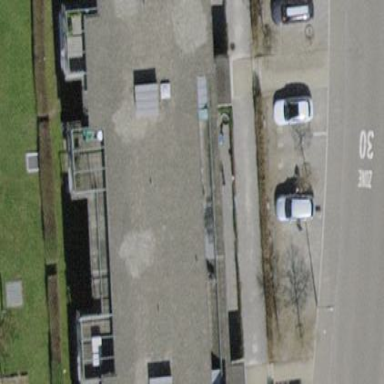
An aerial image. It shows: Flat-roofed apartment building.